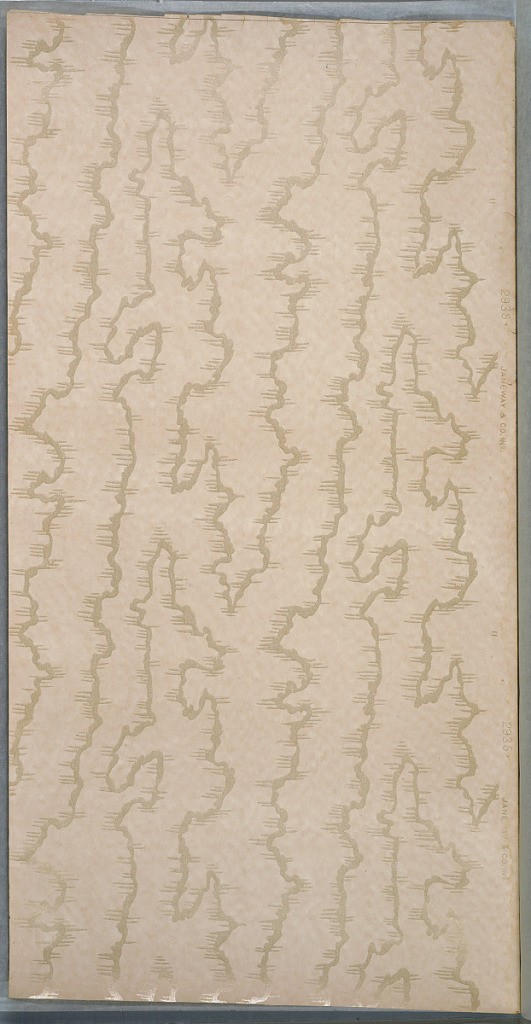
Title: Ceiling paper
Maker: Janeway & Co. Inc., New Brunswick, New Jersey, 1848 - 1914
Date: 1905–1915
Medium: Machine-printed paper, liquid mica
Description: White mica moire on a thin white mottled ground.
Printed in selvedge: "Janeway & Co. Inc." "2935"